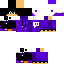
A female human skin with dark skin, wearing brown bald dressed in a purple hoodie and black pants, featuring a closed mouth.